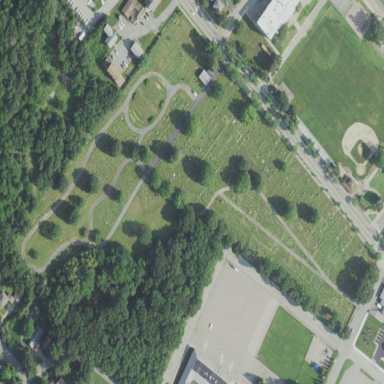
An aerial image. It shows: Cemetery.